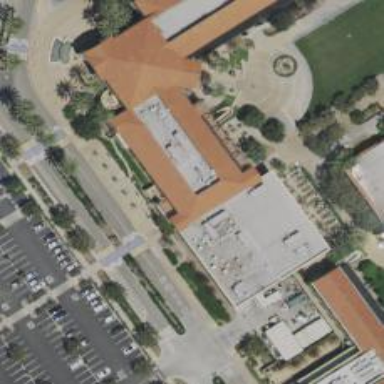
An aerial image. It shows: University building.